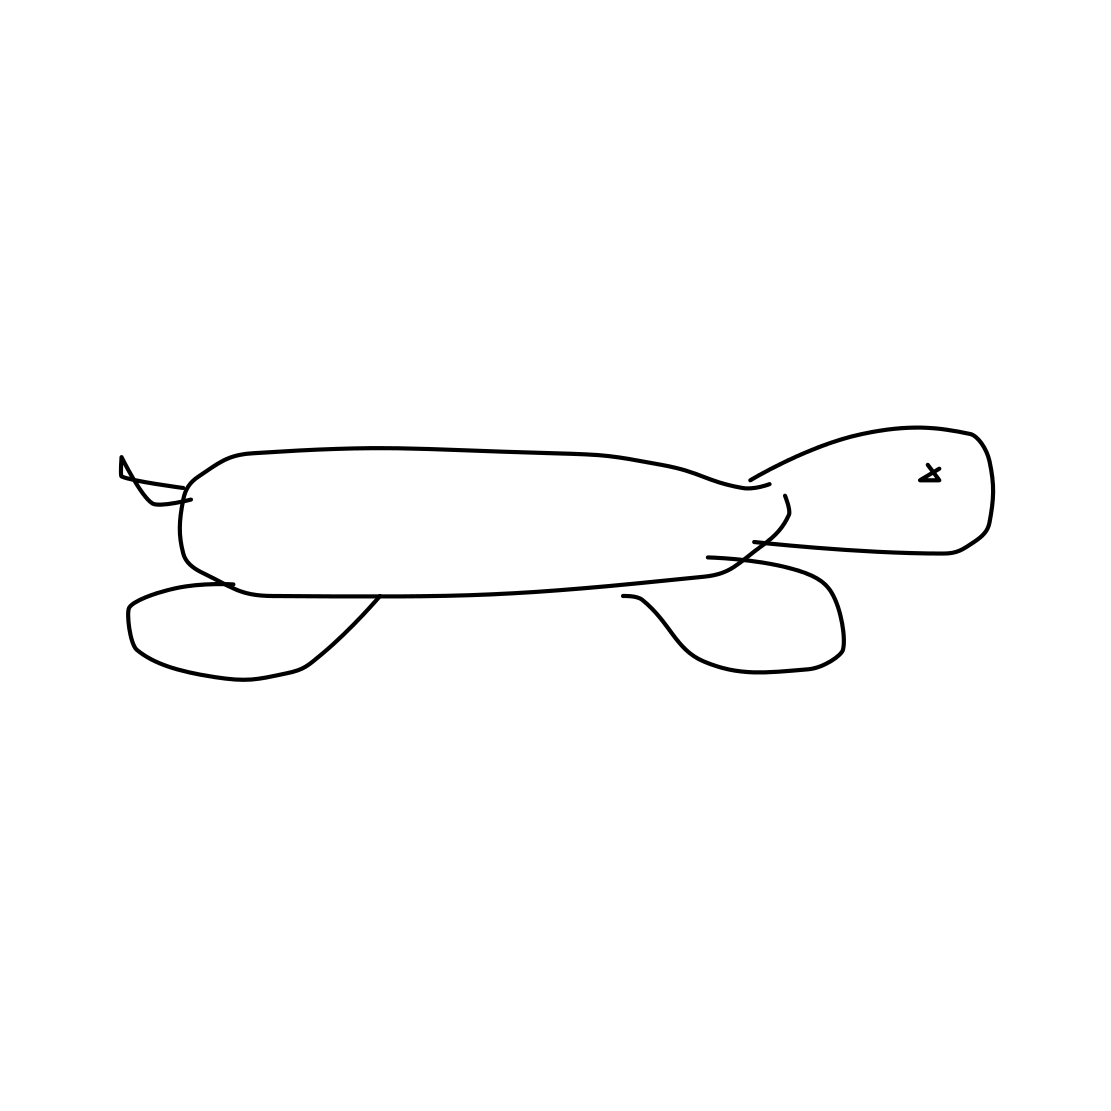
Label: sea turtle